Question: Please help me out regarding repeating the menu.
First class:
'''
public class A extends Activity {
/** Called when the activity is first created. */
@Override
public void onCreate(Bundle savedInstanceState) {
super.onCreate(savedInstanceState);
setContentView(R.layout.main);
}
@Override
public boolean onCreateOptionsMenu(Menu menu) {
MenuInflater inflater = getMenuInflater();
inflater.inflate(R.menu.menu, menu);
return true;
}
@Override
public boolean onOptionsItemSelected(MenuItem item) {
switch (item.getItemId()) {
case R.id.settings:
Intent intent = new Intent(this, ShowSettings.class);
startActivity(intent);
break;
case R.id.services:
Intent intent2 = new Intent(this, Test.class);
startActivity(intent2);
break;
case R.id.Quit:
finish();
break;
default:
break;
}
return true;
}
}
'''
second class
'''
public class Test extends ListActivity {
@Override
public void onCreate(Bundle savedInstanceState) {
over here i will be fetching the list from the server
}
@Override
public boolean onCreateOptionsMenu(Menu menu) {
MenuInflater inflater = getMenuInflater();
inflater.inflate(R.menu.menu, menu);
return true;
}
@Override
public boolean onOptionsItemSelected(MenuItem item) {
switch (item.getItemId()) {
case R.id.settings:
Intent intent = new Intent(this, ShowSettings.class);
startActivity(intent);
break;
case R.id.services:
Intent intent2 = new Intent(this, Test.class);
startActivity(intent2);
break;
case R.id.Quit:
finish();
break;
default:
break;
}
return true;
}
}
'''
I have tried <URL> but it was not working.
previous logcat
'''
04-30 23:32:09.906: ERROR/vold(26): Error opening switch name path '/sys/class/switch/test2' (No such file or directory)
04-30 23:32:09.906: ERROR/vold(26): Error bootstrapping switch '/sys/class/switch/test2' (No such file or directory)
04-30 23:32:09.906: ERROR/vold(26): Error opening switch name path '/sys/class/switch/test' (No such file or directory)
04-30 23:32:09.906: ERROR/vold(26): Error bootstrapping switch '/sys/class/switch/test' (No such file or directory)
04-30 23:32:26.345: ERROR/MemoryHeapBase(65): error opening /dev/pmem: No such file or directory
04-30 23:32:26.345: ERROR/SurfaceFlinger(65): Couldn't open /sys/power/wait_for_fb_sleep or /sys/power/wait_for_fb_wake
04-30 23:32:26.475: ERROR/libEGL(65): couldn't load <libhgl.so> library (Cannot load library: load_library[984]: Library 'libhgl.so' not found)
04-30 23:32:27.234: ERROR/libEGL(76): couldn't load <libhgl.so> library (Cannot load library: load_library[984]: Library 'libhgl.so' not found)
04-30 23:32:31.694: ERROR/BatteryService(65): Could not open '/sys/class/power_supply/usb/online'
04-30 23:32:31.694: ERROR/BatteryService(65): Could not open '/sys/class/power_supply/battery/batt_vol'
04-30 23:32:31.694: ERROR/BatteryService(65): Could not open '/sys/class/power_supply/battery/batt_temp'
04-30 23:32:32.445: ERROR/EventHub(65): could not get driver version for /dev/input/mouse0, Not a typewriter
04-30 23:32:32.445: ERROR/EventHub(65): could not get driver version for /dev/input/mice, Not a typewriter
04-30 23:32:33.116: ERROR/System(65): Failure starting core service
04-30 23:32:33.116: ERROR/System(65): java.lang.SecurityException
04-30 23:32:33.116: ERROR/System(65): at android.os.BinderProxy.transact(Native Method)
04-30 23:32:33.116: ERROR/System(65): at android.os.ServiceManagerProxy.addService(ServiceManagerNative.java:146)
04-30 23:32:33.116: ERROR/System(65): at android.os.ServiceManager.addService(ServiceManager.java:72)
04-30 23:32:33.116: ERROR/System(65): at com.android.server.ServerThread.run(SystemServer.java:162)
04-30 23:32:33.125: ERROR/AndroidRuntime(65): Crash logging skipped, no checkin service
04-30 23:32:35.514: ERROR/LockPatternKeyguardView(65): Failed to bind to GLS while checking for account
04-30 23:32:43.175: ERROR/ActivityThread(109): Failed to find provider info for com.google.settings
04-30 23:32:43.205: ERROR/ActivityThread(109): Failed to find provider info for com.google.settings
04-30 23:32:49.344: ERROR/ApplicationContext(65): Couldn't create directory for SharedPreferences file shared_prefs/wallpaper-hints.xml
04-30 23:32:50.144: ERROR/vold(26): Cannot start volume '/sdcard' (volume is not bound)
04-30 23:32:52.407: ERROR/ActivityThread(106): Failed to find provider info for android.server.checkin
04-30 23:32:55.918: ERROR/MediaPlayerService(30): Couldn't open fd for content://settings/system/notification_sound
04-30 23:32:55.949: ERROR/MediaPlayer(65): Unable to to create media player
04-30 23:32:56.969: ERROR/ActivityThread(106): Failed to find provider info for android.server.checkin
04-30 23:32:57.237: ERROR/ActivityThread(106): Failed to find provider info for android.server.checkin
04-30 23:33:18.468: ERROR/AndroidRuntime(212): Uncaught handler: thread main exiting due to uncaught exception
04-30 23:33:18.848: ERROR/AndroidRuntime(212): java.lang.NullPointerException
04-30 23:33:18.848: ERROR/AndroidRuntime(212): at android.widget.SimpleAdapter.getCount(SimpleAdapter.java:95)
04-30 23:33:18.848: ERROR/AndroidRuntime(212): at android.widget.AdapterView.checkFocus(AdapterView.java:689)
04-30 23:33:18.848: ERROR/AndroidRuntime(212): at android.widget.AdapterView$AdapterDataSetObserver.onInvalidated(AdapterView.java:813)
04-30 23:33:18.848: ERROR/AndroidRuntime(212): at android.database.DataSetObservable.notifyInvalidated(DataSetObservable.java:43)
04-30 23:33:18.848: ERROR/AndroidRuntime(212): at android.widget.BaseAdapter.notifyDataSetInvalidated(BaseAdapter.java:54)
04-30 23:33:18.848: ERROR/AndroidRuntime(212): at android.widget.SimpleAdapter$SimpleFilter.publishResults(SimpleAdapter.java:391)
04-30 23:33:18.848: ERROR/AndroidRuntime(212): at android.widget.Filter$ResultsHandler.handleMessage(Filter.java:282)
04-30 23:33:18.848: ERROR/AndroidRuntime(212): at android.os.Handler.dispatchMessage(Handler.java:99)
04-30 23:33:18.848: ERROR/AndroidRuntime(212): at android.os.Looper.loop(Looper.java:123)
04-30 23:33:18.848: ERROR/AndroidRuntime(212): at android.app.ActivityThread.main(ActivityThread.java:4203)
04-30 23:33:18.848: ERROR/AndroidRuntime(212): at java.lang.reflect.Method.invokeNative(Native Method)
04-30 23:33:18.848: ERROR/AndroidRuntime(212): at java.lang.reflect.Method.invoke(Method.java:521)
04-30 23:33:18.848: ERROR/AndroidRuntime(212): at com.android.internal.os.ZygoteInit$MethodAndArgsCaller.run(ZygoteInit.java:791)
04-30 23:33:18.848: ERROR/AndroidRuntime(212): at com.android.internal.os.ZygoteInit.main(ZygoteInit.java:549)
04-30 23:33:18.848: ERROR/AndroidRuntime(212): at dalvik.system.NativeStart.main(Native Method)
04-30 23:33:29.837: ERROR/ActivityThread(109): Failed to find provider info for android.server.checkin
04-30 23:33:29.849: ERROR/GoogleHttpClient(109): Error recording stats
04-30 23:33:29.849: ERROR/GoogleHttpClient(109): java.lang.IllegalArgumentException: Unknown URL content://android.server.checkin/stats
04-30 23:33:29.849: ERROR/GoogleHttpClient(109): at android.content.ContentResolver.insert(ContentResolver.java:476)
04-30 23:33:29.849: ERROR/GoogleHttpClient(109): at com.google.android.net.GoogleHttpClient.executeWithoutRewriting(GoogleHttpClient.java:241)
04-30 23:33:29.849: ERROR/GoogleHttpClient(109): at com.google.android.net.GoogleHttpClient.execute(GoogleHttpClient.java:278)
04-30 23:33:29.849: ERROR/GoogleHttpClient(109): at com.google.android.net.GoogleHttpClient.execute(GoogleHttpClient.java:348)
04-30 23:33:29.849: ERROR/GoogleHttpClient(109): at com.google.android.providers.enhancedgooglesearch.SuggestionProvider.sendGenieSearchRequest(SuggestionProvider.java:587)
04-30 23:33:29.849: ERROR/GoogleHttpClient(109): at com.google.android.providers.enhancedgooglesearch.SuggestionProvider.querySearchSuggestions(SuggestionProvider.java:316)
04-30 23:33:29.849: ERROR/GoogleHttpClient(109): at com.google.android.providers.enhancedgooglesearch.SuggestionProvider.query(SuggestionProvider.java:262)
04-30 23:33:29.849: ERROR/GoogleHttpClient(109): at android.content.ContentProvider$Transport.query(ContentProvider.java:129)
04-30 23:33:29.849: ERROR/GoogleHttpClient(109): at android.content.ContentResolver.query(ContentResolver.java:152)
04-30 23:33:29.849: ERROR/GoogleHttpClient(109): at com.android.globalsearch.SearchableSuggestionSource.getSuggestions(SearchableSuggestionSource.java:268)
04-30 23:33:29.849: ERROR/GoogleHttpClient(109): at com.android.globalsearch.SearchableSuggestionSource.getCursor(SearchableSuggestionSource.java:216)
04-30 23:33:29.849: ERROR/GoogleHttpClient(109): at com.android.globalsearch.SearchableSuggestionSource.getSuggestions(SearchableSuggestionSource.java:166)
04-30 23:33:29.849: ERROR/GoogleHttpClient(109): at com.android.globalsearch.AbstractSuggestionSource$1.call(AbstractSuggestionSource.java:75)
04-30 23:33:29.849: ERROR/GoogleHttpClient(109): at com.android.globalsearch.AbstractSuggestionSource$1.call(AbstractSuggestionSource.java:68)
04-30 23:33:29.849: ERROR/GoogleHttpClient(109): at java.util.concurrent.FutureTask$Sync.innerRun(FutureTask.java:256)
04-30 23:33:29.849: ERROR/GoogleHttpClient(109): at java.util.concurrent.FutureTask.run(FutureTask.java:122)
04-30 23:33:29.849: ERROR/GoogleHttpClient(109): at com.android.globalsearch.QueryMultiplexer$SuggestionRequest.run(QueryMultiplexer.java:172)
04-30 23:33:29.849: ERROR/GoogleHttpClient(109): at com.android.globalsearch.PerTagExecutor$Limiter$1.run(PerTagExecutor.java:106)
04-30 23:33:29.849: ERROR/GoogleHttpClient(109): at java.util.concurrent.ThreadPoolExecutor$Worker.runTask(ThreadPoolExecutor.java:648)
04-30 23:33:29.849: ERROR/GoogleHttpClient(109): at java.util.concurrent.ThreadPoolExecutor$Worker.run(ThreadPoolExecutor.java:673)
04-30 23:33:29.849: ERROR/GoogleHttpClient(109): at java.lang.Thread.run(Thread.java:1060)
04-30 23:33:29.849: ERROR/GoogleHttpClient(109): at com.android.globalsearch.SuggestionProvider$SuggestionThread.run(SuggestionProvider.java:102)
04-30 23:33:29.998: ERROR/ActivityThread(109): Failed to find provider info for android.server.checkin
04-30 23:33:30.047: ERROR/GoogleHttpClient(109): Error recording stats
04-30 23:33:30.047: ERROR/GoogleHttpClient(109): java.lang.IllegalArgumentException: Unknown URL content://android.server.checkin/stats
04-30 23:33:30.047: ERROR/GoogleHttpClient(109): at android.content.ContentResolver.insert(ContentResolver.java:476)
04-30 23:33:30.047: ERROR/GoogleHttpClient(109): at com.google.android.net.GoogleHttpClient.executeWithoutRewriting(GoogleHttpClient.java:241)
04-30 23:33:30.047: ERROR/GoogleHttpClient(109): at com.google.android.net.GoogleHttpClient.execute(GoogleHttpClient.java:278)
04-30 23:33:30.047: ERROR/GoogleHttpClient(109): at com.google.android.net.GoogleHttpClient.execute(GoogleHttpClient.java:348)
04-30 23:33:30.047: ERROR/GoogleHttpClient(109): at com.google.android.providers.enhancedgooglesearch.SuggestionProvider.sendGenieSearchRequest(SuggestionProvider.java:587)
04-30 23:33:30.047: ERROR/GoogleHttpClient(109): at com.google.android.providers.enhancedgooglesearch.SuggestionProvider.querySearchSuggestions(SuggestionProvider.java:316)
04-30 23:33:30.047: ERROR/GoogleHttpClient(109): at com.google.android.providers.enhancedgooglesearch.SuggestionProvider.query(SuggestionProvider.java:262)
04-30 23:33:30.047: ERROR/GoogleHttpClient(109): at android.content.ContentProvider$Transport.query(ContentProvider.java:129)
04-30 23:33:30.047: ERROR/GoogleHttpClient(109): at android.content.ContentResolver.query(ContentResolver.java:152)
04-30 23:33:30.047: ERROR/GoogleHttpClient(109): at com.android.globalsearch.SearchableSuggestionSource.getSuggestions(SearchableSuggestionSource.java:268)
04-30 23:33:30.047: ERROR/GoogleHttpClient(109): at com.android.globalsearch.SearchableSuggestionSource.getCursor(SearchableSuggestionSource.java:216)
04-30 23:33:30.047: ERROR/GoogleHttpClient(109): at com.android.globalsearch.SearchableSuggestionSource.getSuggestions(SearchableSuggestionSource.java:166)
04-30 23:33:30.047: ERROR/GoogleHttpClient(109): at com.android.globalsearch.AbstractSuggestionSource$1.call(AbstractSuggestionSource.java:75)
04-30 23:33:30.047: ERROR/GoogleHttpClient(109): at com.android.globalsearch.AbstractSuggestionSource$1.call(AbstractSuggestionSource.java:68)
04-30 23:33:30.047: ERROR/GoogleHttpClient(109): at java.util.concurrent.FutureTask$Sync.innerRun(FutureTask.java:256)
04-30 23:33:30.047: ERROR/GoogleHttpClient(109): at java.util.concurrent.FutureTask.run(FutureTask.java:122)
04-30 23:33:30.047: ERROR/GoogleHttpClient(109): at com.android.globalsearch.QueryMultiplexer$SuggestionRequest.run(QueryMultiplexer.java:172)
04-30 23:33:30.047: ERROR/GoogleHttpClient(109): at com.android.globalsearch.PerTagExecutor$Limiter$1.run(PerTagExecutor.java:106)
04-30 23:33:30.047: ERROR/GoogleHttpClient(109): at java.util.concurrent.ThreadPoolExecutor$Worker.runTask(ThreadPoolExecutor.java:648)
04-30 23:33:30.047: ERROR/GoogleHttpClient(109): at java.util.concurrent.ThreadPoolExecutor$Worker.run(ThreadPoolExecutor.java:673)
04-30 23:33:30.047: ERROR/GoogleHttpClient(109): at java.lang.Thread.run(Thread.java:1060)
04-30 23:33:30.047: ERROR/GoogleHttpClient(109): at com.android.globalsearch.SuggestionProvider$SuggestionThread.run(SuggestionProvider.java:102)
'''
instead of emulator when i tried to run on the android i got the following logcat
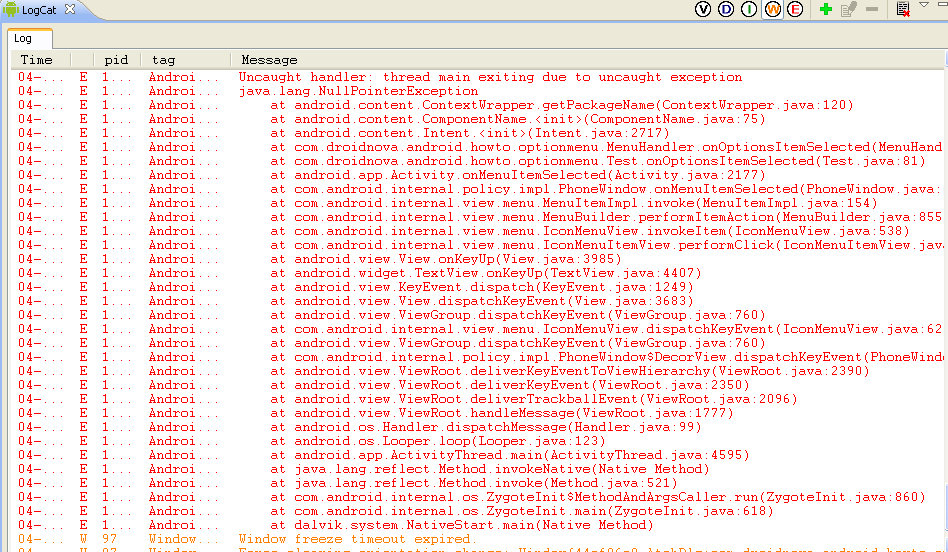
Answer: I have tried only the 'onCreateOptionsMenu' method of the code provided in the <URL> you have mentioned and it works.
From the code (still from the link, in the 'MenuHandler.java')
'''
public boolean onOptionsItemSelected(MenuItem item) {
switch (item.getItemId()) {
case R.id.settings:
Intent intent = new Intent(this, ShowSettings.class);
startActivity(intent);
break;
case R.id.services:
Intent intent2 = new Intent(this, Test.class);
startActivity(intent2);
break;
case R.id.Quit:
'''
Make sure you call the new activity as
'''
Intent intent = new Intent(activity, ShowSettings.class);
activity.startActivity(intent);
'''
Same inside the 'case R.id.services'